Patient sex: M
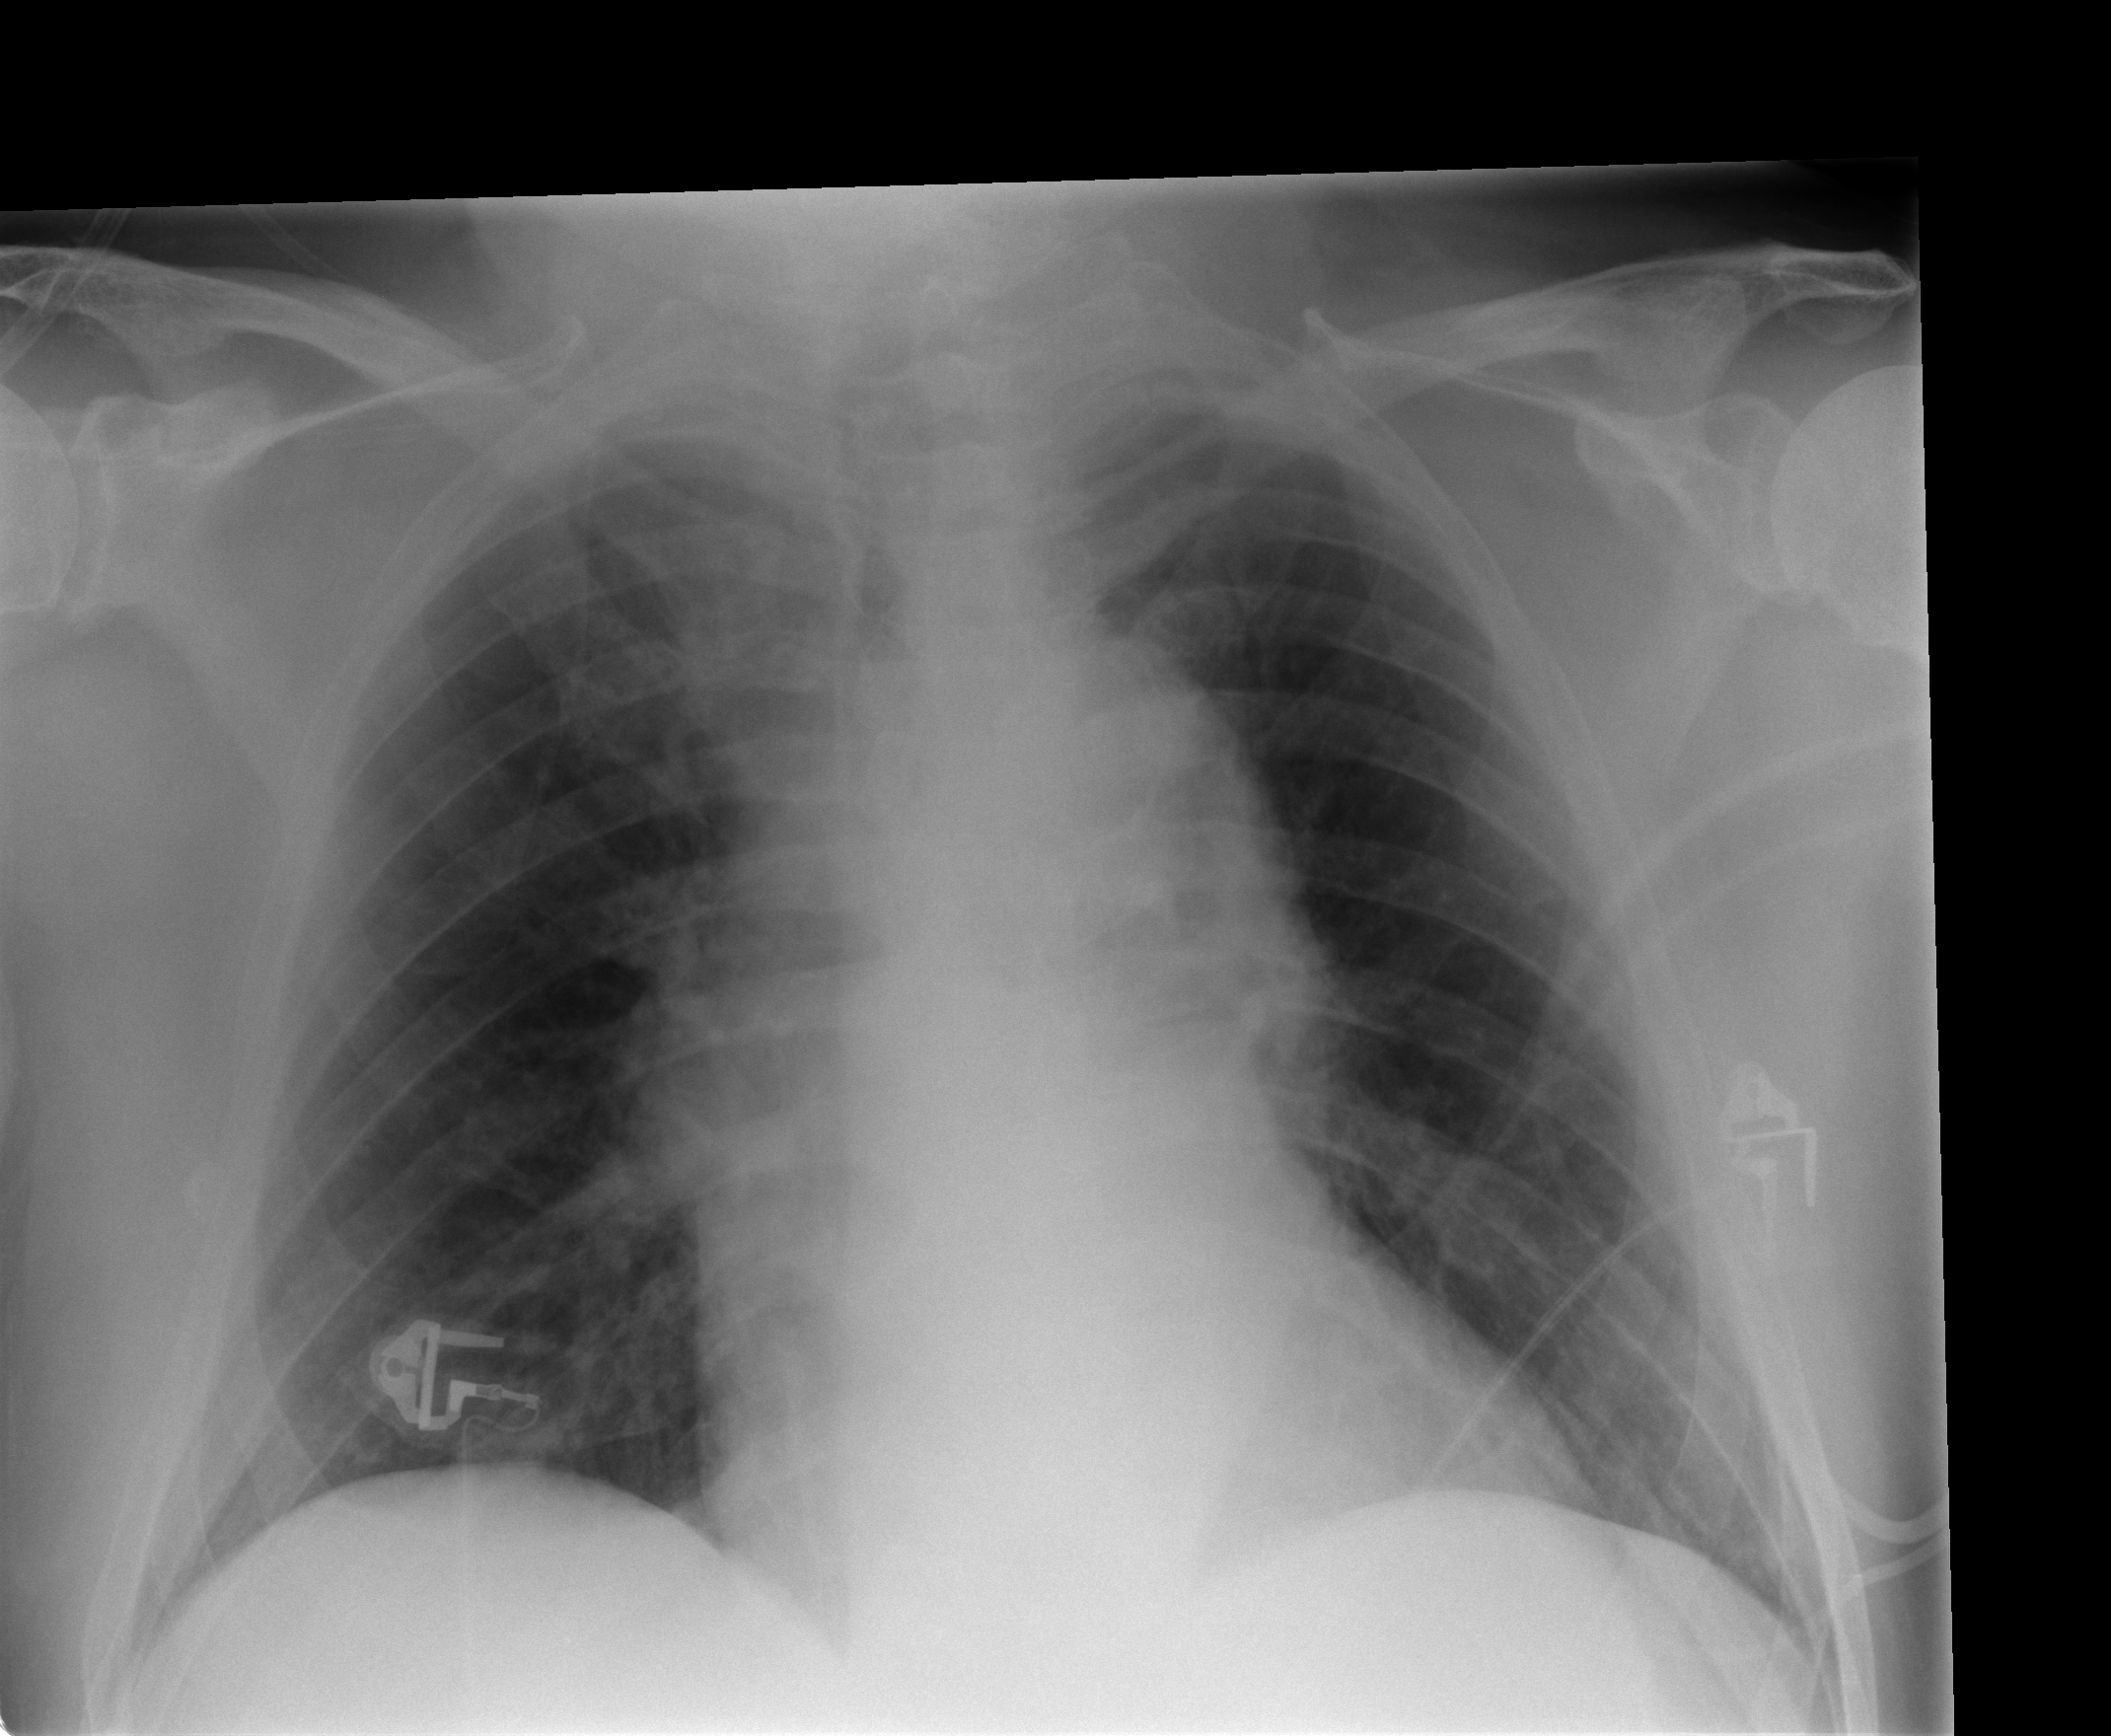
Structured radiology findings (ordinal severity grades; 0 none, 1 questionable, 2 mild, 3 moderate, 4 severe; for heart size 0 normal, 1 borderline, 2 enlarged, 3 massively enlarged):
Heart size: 2
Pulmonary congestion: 0
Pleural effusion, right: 0
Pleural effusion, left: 0
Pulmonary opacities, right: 0
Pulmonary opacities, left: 0
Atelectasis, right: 0
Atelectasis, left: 2